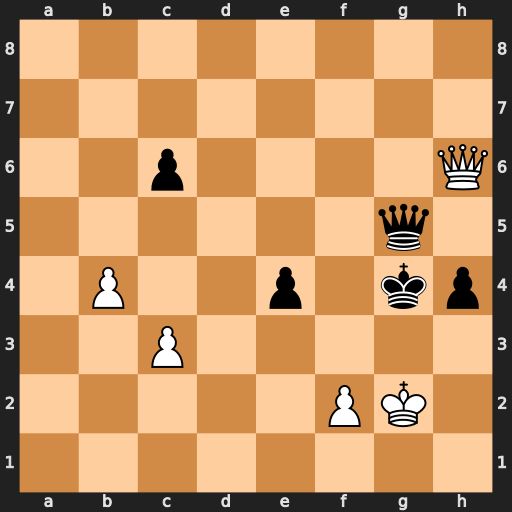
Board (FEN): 8/8/2p4Q/6q1/1P2p1kp/2P5/5PK1/8
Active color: w
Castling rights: -
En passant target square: -
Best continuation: Qxg5+ Kxg5 c4